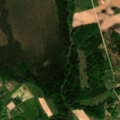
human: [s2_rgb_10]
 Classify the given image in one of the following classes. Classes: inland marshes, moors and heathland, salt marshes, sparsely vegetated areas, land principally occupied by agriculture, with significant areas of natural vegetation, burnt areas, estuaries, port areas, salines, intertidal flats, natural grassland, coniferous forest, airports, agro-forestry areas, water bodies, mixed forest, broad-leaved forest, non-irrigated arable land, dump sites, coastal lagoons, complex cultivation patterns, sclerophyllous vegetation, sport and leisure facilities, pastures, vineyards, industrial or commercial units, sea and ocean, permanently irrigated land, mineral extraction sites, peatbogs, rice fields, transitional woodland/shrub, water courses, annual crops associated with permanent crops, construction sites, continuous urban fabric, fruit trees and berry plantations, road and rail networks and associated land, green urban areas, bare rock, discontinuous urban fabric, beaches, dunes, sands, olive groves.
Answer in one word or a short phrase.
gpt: non-irrigated arable land, complex cultivation patterns, coniferous forest, mixed forest, peatbogs